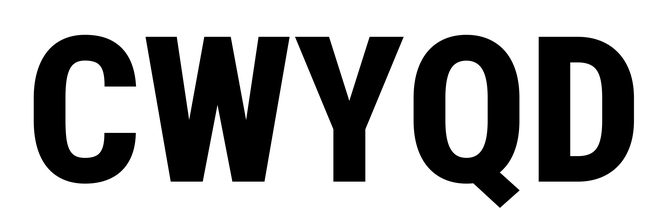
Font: Roboto_Condensed_ExtraBold